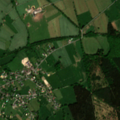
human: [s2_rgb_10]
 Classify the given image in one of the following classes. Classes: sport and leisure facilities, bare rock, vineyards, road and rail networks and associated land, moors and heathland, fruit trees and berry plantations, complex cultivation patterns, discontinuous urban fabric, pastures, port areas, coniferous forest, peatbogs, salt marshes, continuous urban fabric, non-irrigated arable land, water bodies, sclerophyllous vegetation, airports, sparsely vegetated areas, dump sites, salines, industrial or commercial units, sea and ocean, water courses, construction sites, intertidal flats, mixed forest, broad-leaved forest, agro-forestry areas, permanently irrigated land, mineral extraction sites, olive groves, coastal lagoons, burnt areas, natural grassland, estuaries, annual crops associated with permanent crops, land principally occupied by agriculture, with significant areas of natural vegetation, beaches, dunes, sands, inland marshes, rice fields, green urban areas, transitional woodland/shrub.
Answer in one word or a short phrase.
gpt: discontinuous urban fabric, pastures, broad-leaved forest, coniferous forest, mixed forest